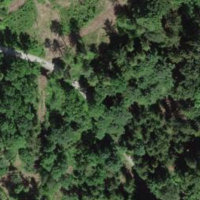
EUNIS habitat code: 53
Species observed at this site:
Galeopsis tetrahit
Taxus baccata
Filipendula ulmaria